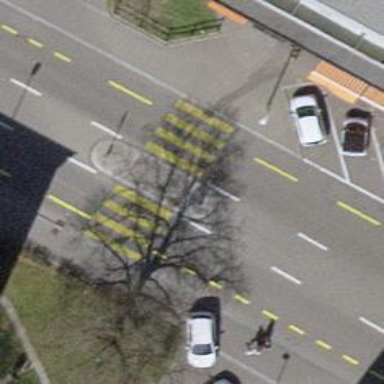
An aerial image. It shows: Tram crossing on the railway.